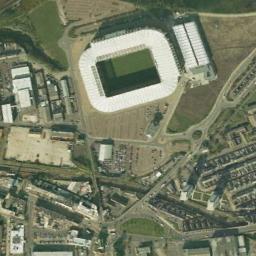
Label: stadium